Question: I'm having trouble with getting unordered lists aligned how I want them to. Here's an image of what I'm looking to achieve. How can I get it to look like the version on the right?

I will have between 1 and 6 unordered lists depending on the page, so I need a generic solution. Here's a stripped down version of the css and html I'm using:
CSS:
'''
body { margin: 50px auto; width: 500px; }
ul {
float:left;
margin: 0 20px 20px 0;
padding: 0;
width: 200px;
}
li {
background: #ddd;
list-style: none;
margin: 1px 0;
padding: 5px
}
li.title { background: #333; color: #fff; }
'''
HTML:
'''
<ul>
<li class="title">Title A</li>
<li>1A</li>
</ul>
<ul>
<li class="title">Title B</li>
<li>1B</li>
<li>2B</li>
<li>3B</li>
</ul>
<ul>
<li class="title">Title C</li>
<li>1C</li>
<li>2C</li>
</ul>
'''
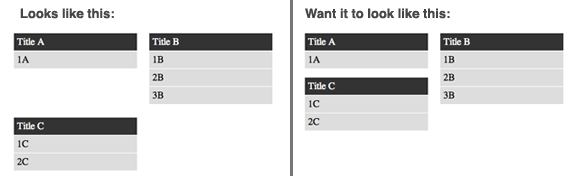
Answer: I don't know of a pure CSS technique which can handle this .
I've given up and used a jQuery plugin to do this in the past for something similar:
<URL>
(There's also a raw JavaScript version: <URL>
A picture is worth a thousand words: